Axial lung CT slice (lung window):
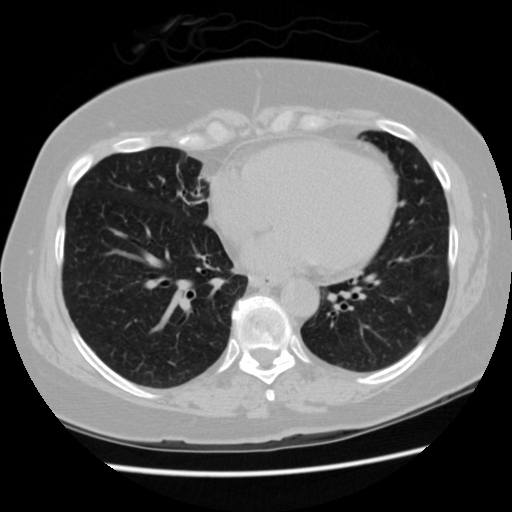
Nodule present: yes
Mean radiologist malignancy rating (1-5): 2